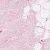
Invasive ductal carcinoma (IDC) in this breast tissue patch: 0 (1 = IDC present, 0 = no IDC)